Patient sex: M
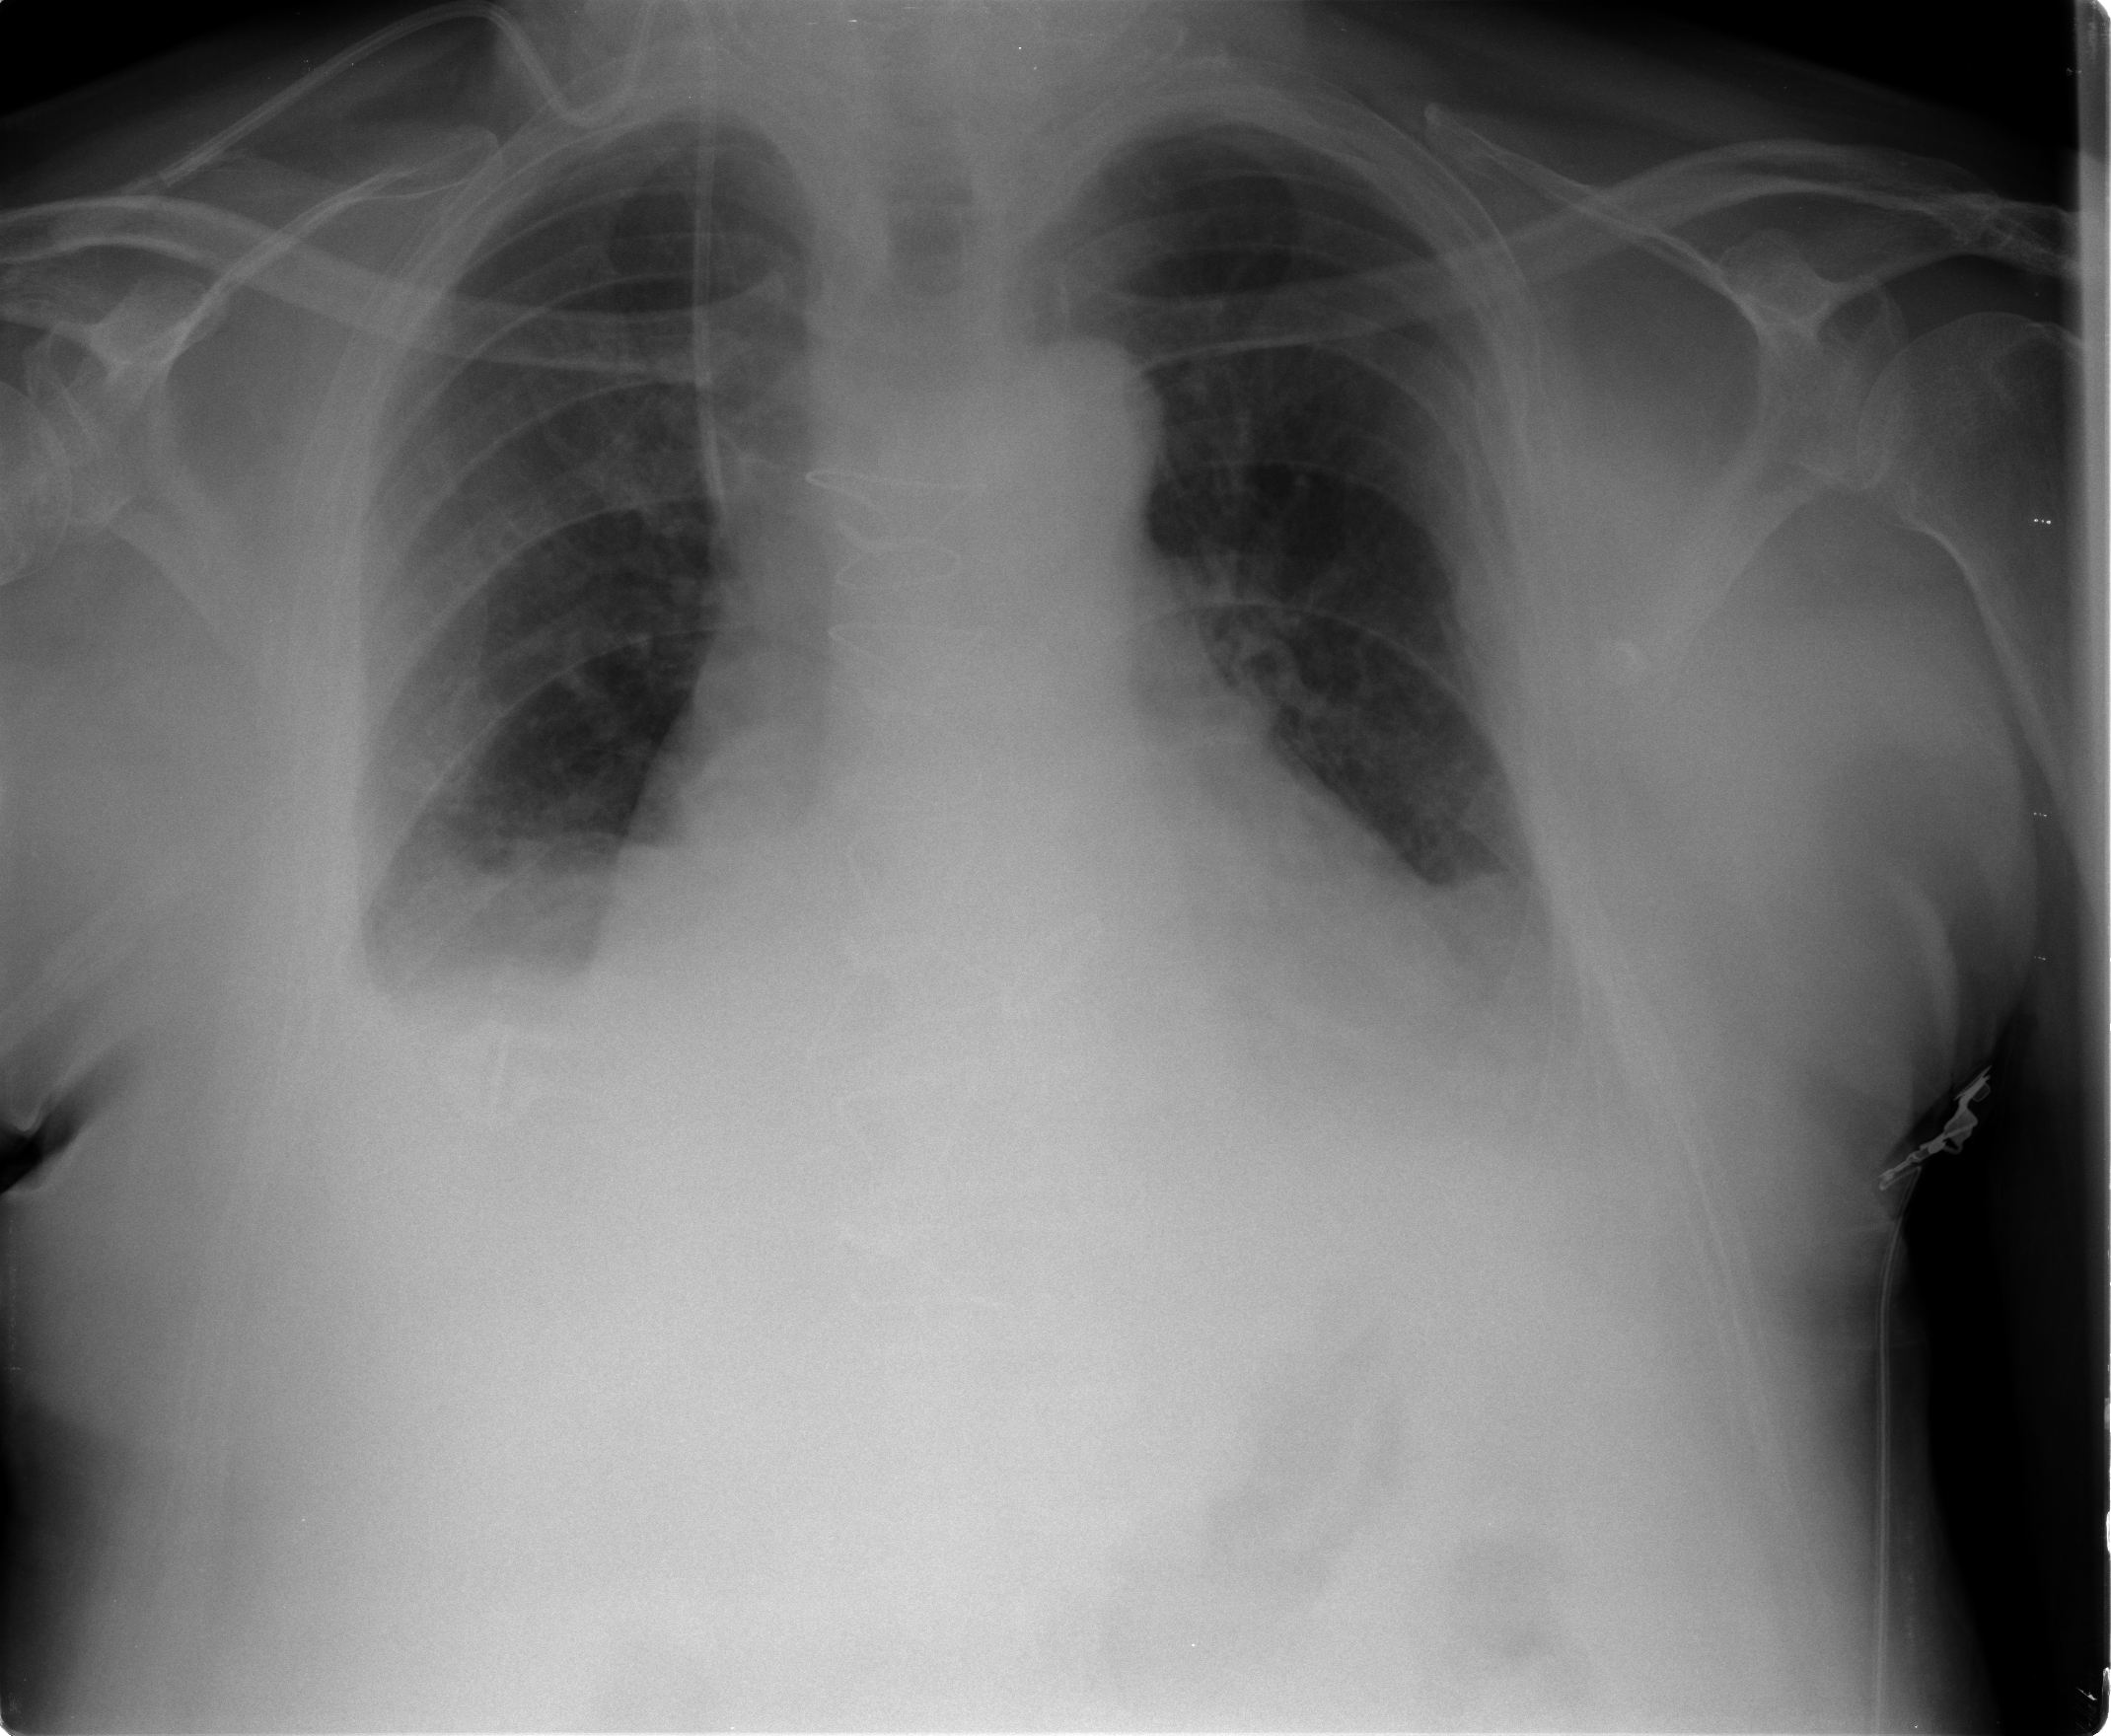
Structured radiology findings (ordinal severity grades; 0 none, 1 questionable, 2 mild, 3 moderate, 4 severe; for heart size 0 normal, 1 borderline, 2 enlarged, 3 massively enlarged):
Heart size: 1
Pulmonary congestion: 2
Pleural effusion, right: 2
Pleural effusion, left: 2
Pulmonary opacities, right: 0
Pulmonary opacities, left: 0
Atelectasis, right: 2
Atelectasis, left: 2